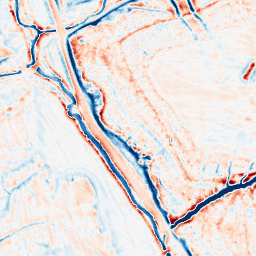
Category: edge_preserving
Decomposition family: bilateral
Decomposition parameters: d: 15
sigma_color: 50
sigma_space: 100
Upsampling method: bicubic
Upsampling parameters: scale: 8
Upsampling scale: 8